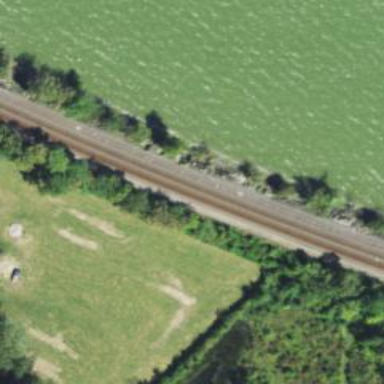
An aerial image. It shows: Railway siding with rails.